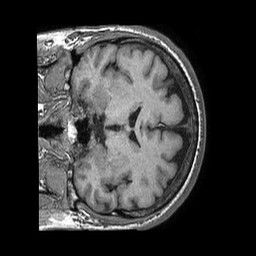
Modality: T1w
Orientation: coronal
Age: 58
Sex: male
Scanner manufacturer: philips
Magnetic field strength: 1.5 T
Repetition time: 0.00757 s
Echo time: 0.003442 s